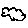
Label: cloud